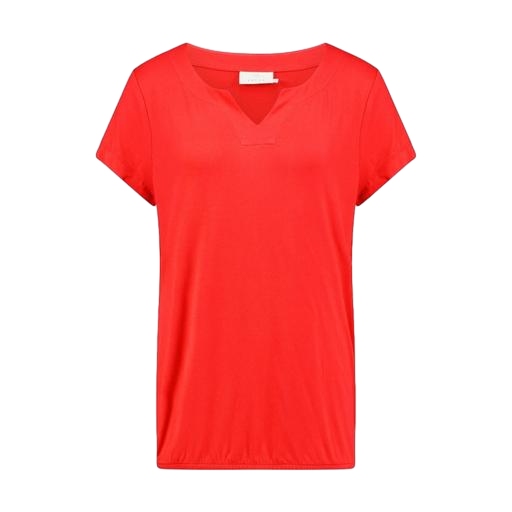
red split neck tee, red v-neck tee, red v neck tee, white background